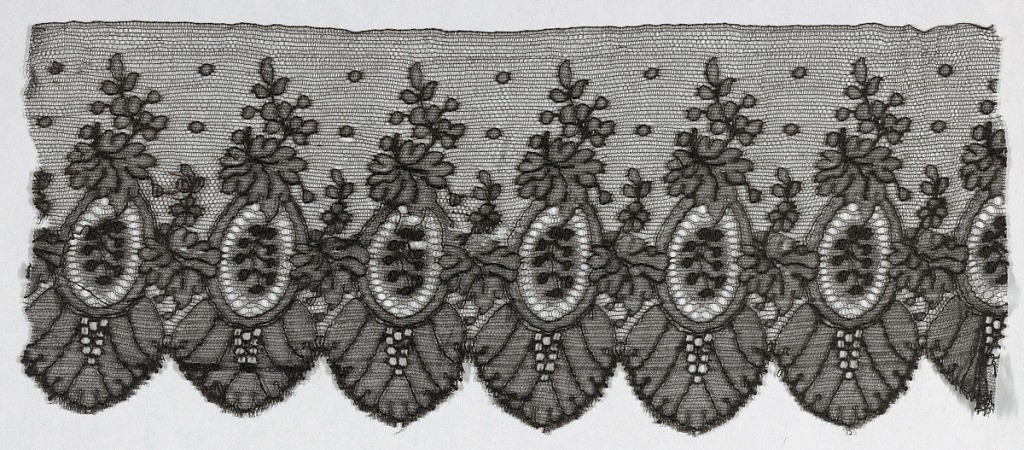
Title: Fragment
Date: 1850–99
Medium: silk Technique: machine made
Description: Black lace with deeply scalloped edge with upright flowers and leaves.